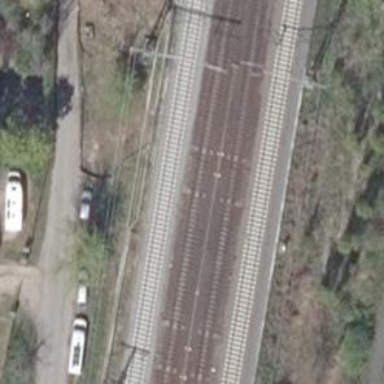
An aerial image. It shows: Railway track with contact lines for electrification.